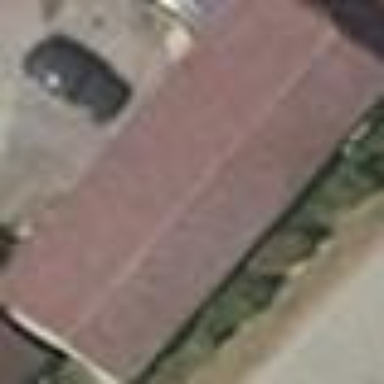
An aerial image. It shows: Shed building.